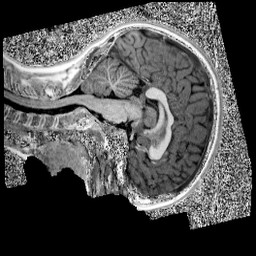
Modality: UNIT1
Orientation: sagittal
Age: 10
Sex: female
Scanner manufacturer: siemens
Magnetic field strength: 3 T
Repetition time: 4 s
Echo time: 0.00303 s